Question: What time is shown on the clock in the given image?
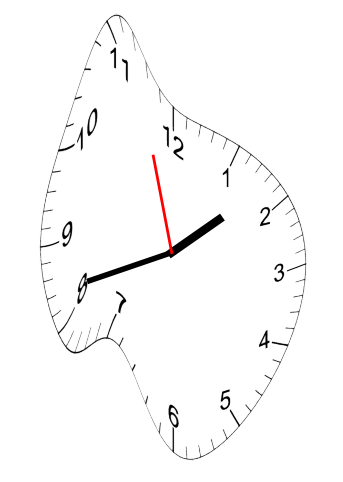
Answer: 01:41:57